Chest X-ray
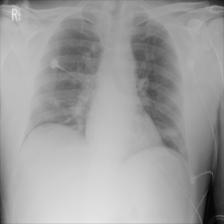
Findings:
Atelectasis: positive
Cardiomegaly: negative
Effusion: negative
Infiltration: negative
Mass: negative
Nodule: negative
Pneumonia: negative
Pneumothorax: negative
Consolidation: negative
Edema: negative
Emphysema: negative
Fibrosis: negative
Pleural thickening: negative
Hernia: negative